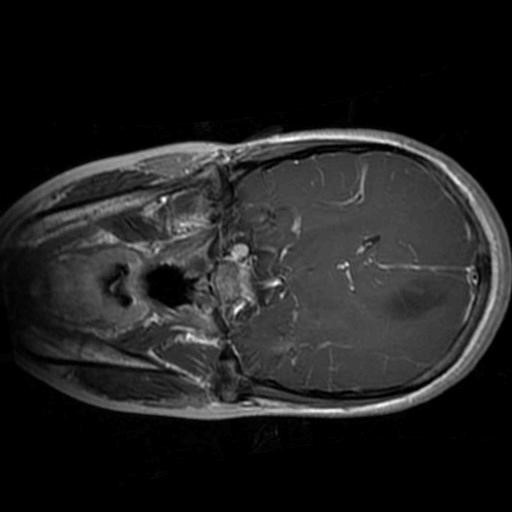
Label: brain_glioma